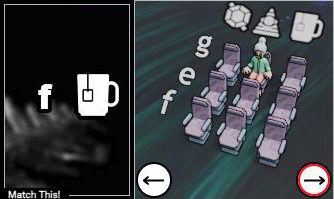
Task: seats
Answer: no